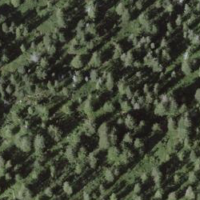
EUNIS habitat code: 43
Species observed at this site:
Turdus torquatus
Nucifraga caryocatactes